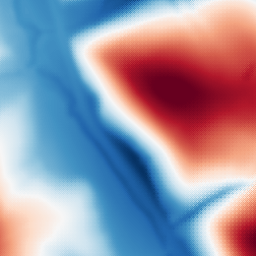
Category: multiscale
Decomposition family: dog
Decomposition parameters: sigma_low: 3
sigma_high: 100
Upsampling method: regularized
Upsampling parameters: scale: 4
lambda_reg: 0.1
Upsampling scale: 4